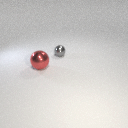
small gray metal sphere behind large red metal sphere